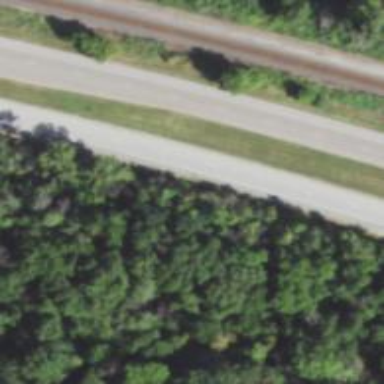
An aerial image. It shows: Trunk highway.